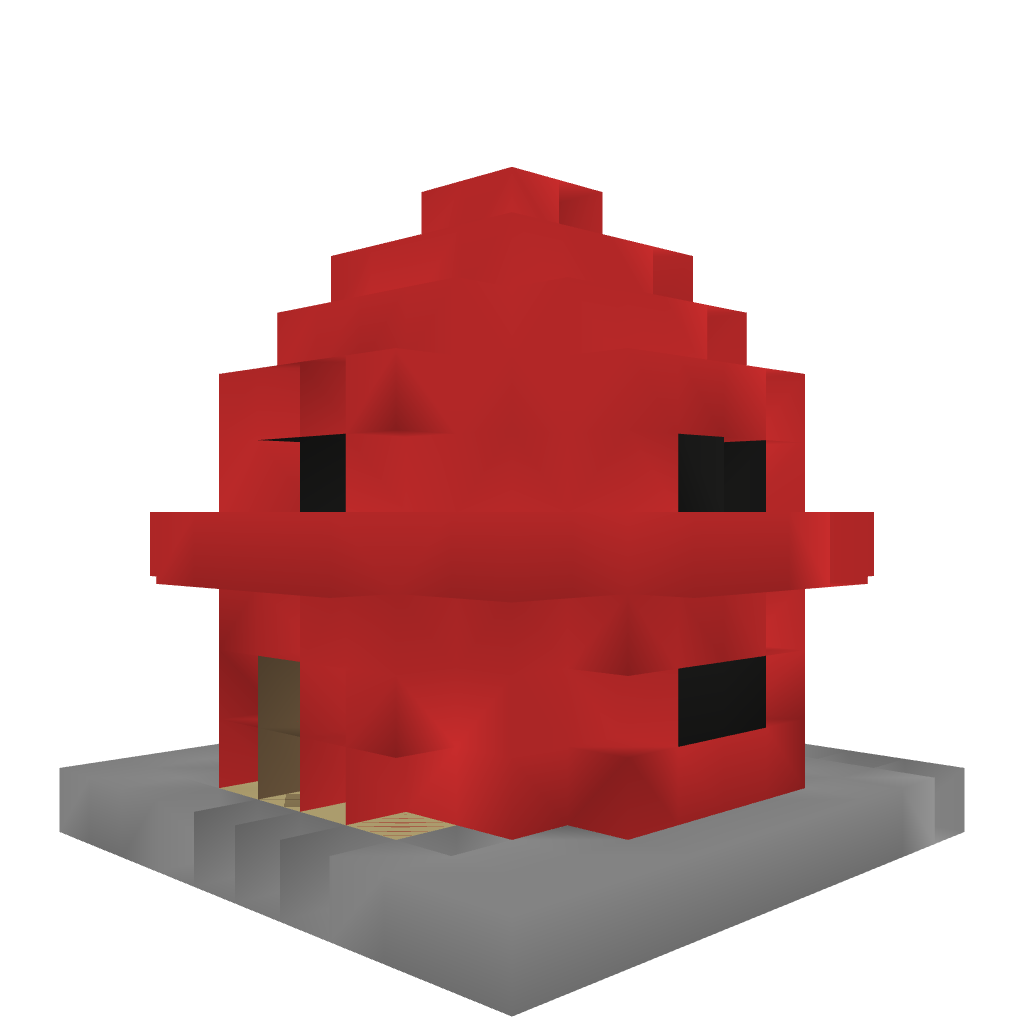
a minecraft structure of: Mushroom Hut